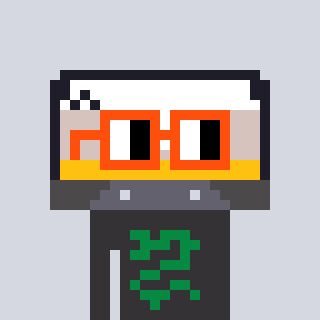
a pixel art character with square orange glasses, a cassette tape-shaped head and a grayscale-colored body on a cool background